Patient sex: M
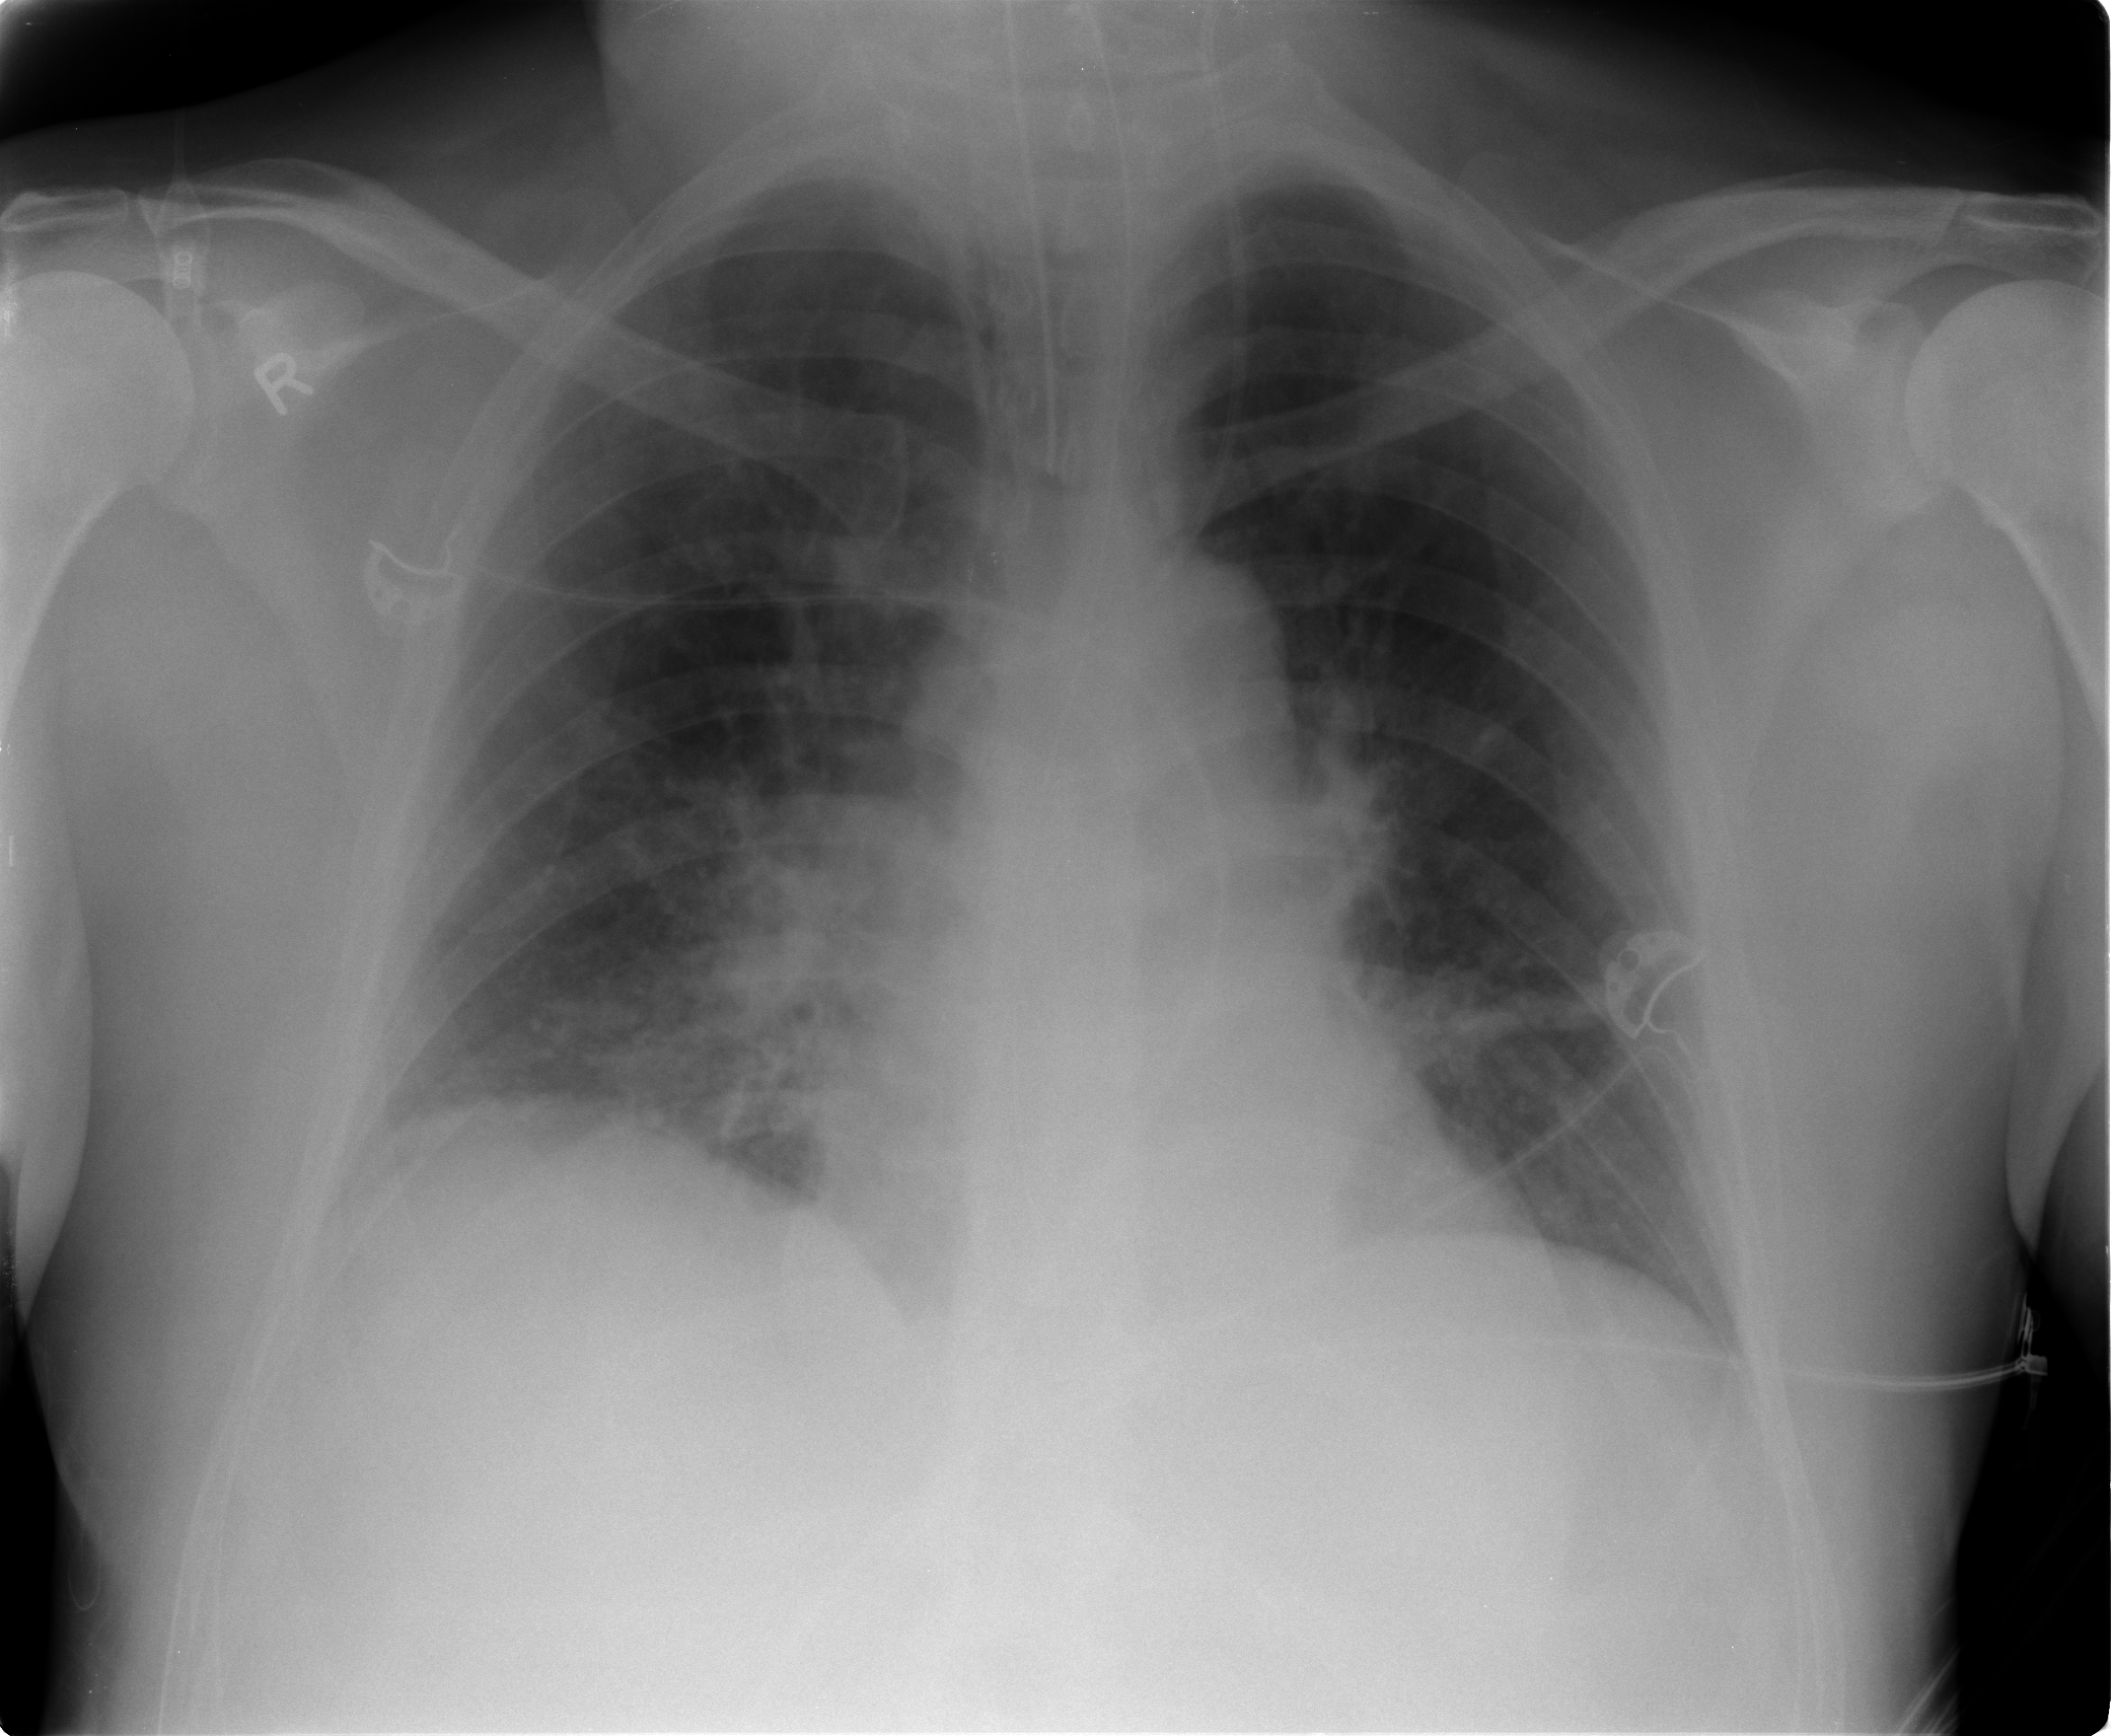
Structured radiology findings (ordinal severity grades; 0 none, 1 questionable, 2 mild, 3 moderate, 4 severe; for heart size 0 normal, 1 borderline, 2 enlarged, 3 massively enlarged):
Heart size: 2
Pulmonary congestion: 3
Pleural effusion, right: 0
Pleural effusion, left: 0
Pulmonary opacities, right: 3
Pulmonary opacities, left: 1
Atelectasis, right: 2
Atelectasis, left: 2